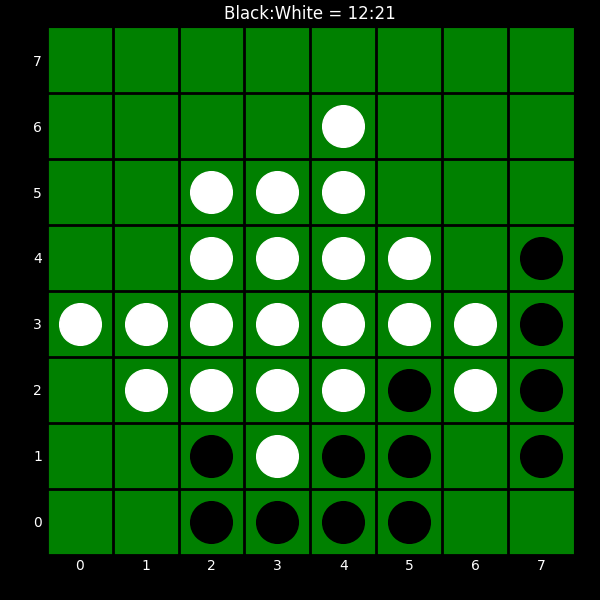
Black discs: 12
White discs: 21